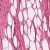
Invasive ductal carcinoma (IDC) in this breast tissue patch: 0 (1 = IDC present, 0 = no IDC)